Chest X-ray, PA view. Patient: 64 years old, sex M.
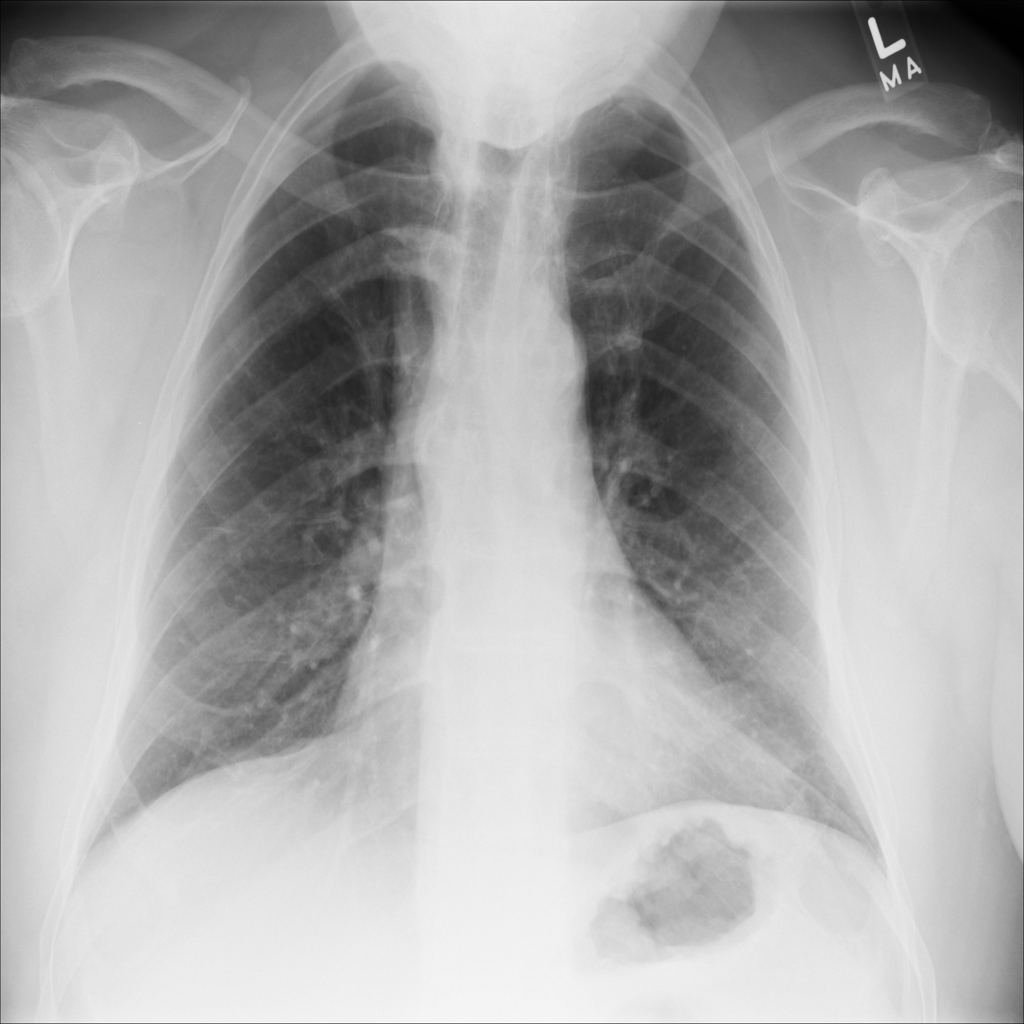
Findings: No Finding